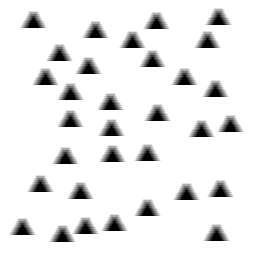
Squares: 0
Triangles: 32
Stars: 0
Total shapes: 32